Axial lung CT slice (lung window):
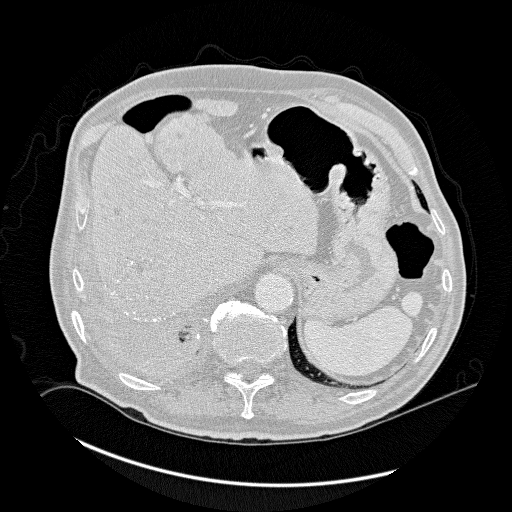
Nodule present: no